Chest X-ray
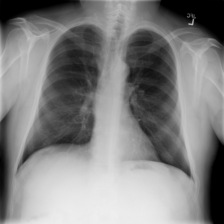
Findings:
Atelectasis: negative
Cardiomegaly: negative
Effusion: negative
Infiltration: negative
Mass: negative
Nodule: negative
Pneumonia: negative
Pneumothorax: negative
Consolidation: negative
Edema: negative
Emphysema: negative
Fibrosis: negative
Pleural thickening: negative
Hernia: negative